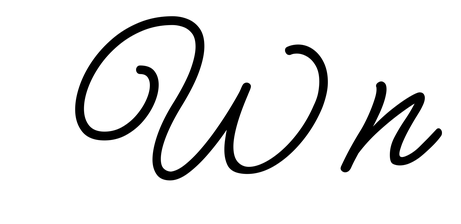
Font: MeowScript-Regular